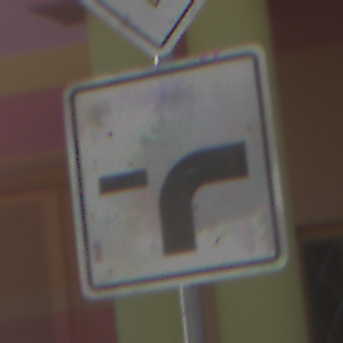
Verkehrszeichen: VerlaufVorfahrtsstrasse9
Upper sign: Vorfahrtsstrasse
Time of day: MorningAfternoon
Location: Outdoor (Special)
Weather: PartlyCloudy
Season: NotSpecified
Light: Natural